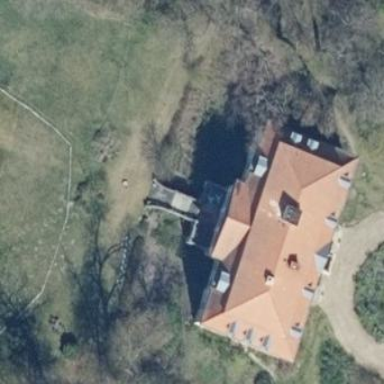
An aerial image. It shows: Stately castle with historic significance.